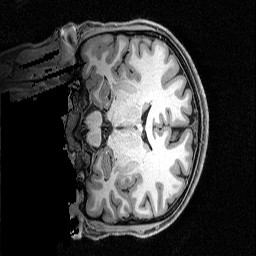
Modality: T1w
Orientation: coronal
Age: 29
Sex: female
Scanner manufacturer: siemens
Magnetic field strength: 3 T
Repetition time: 2.5 s
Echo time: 0.0029 s